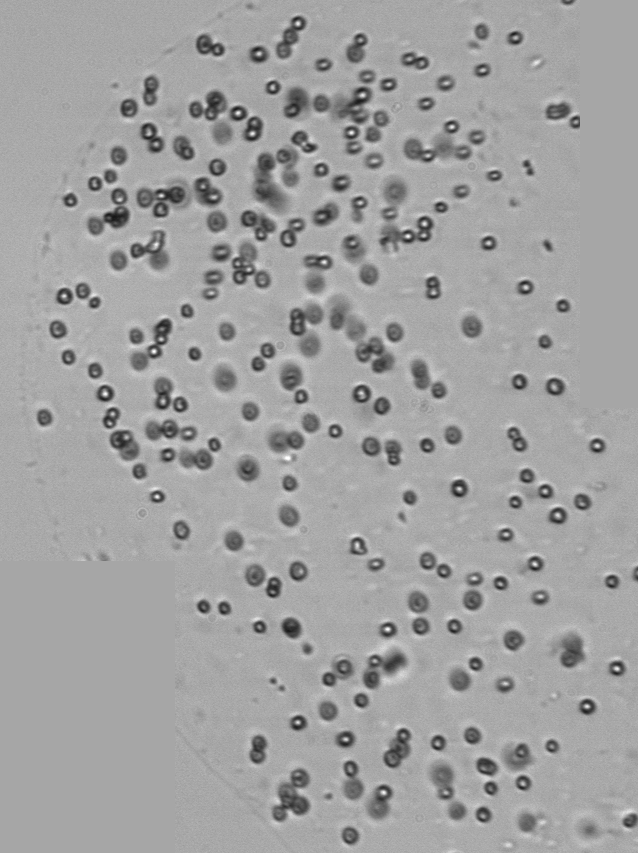
Label: Phaeocystis